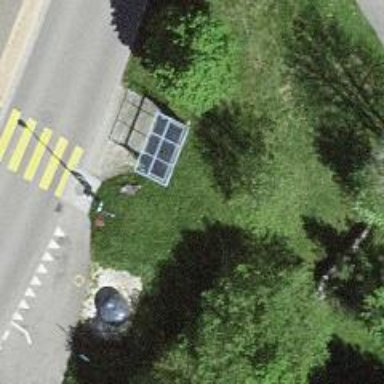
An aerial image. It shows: Bus stop with platform for public transport.